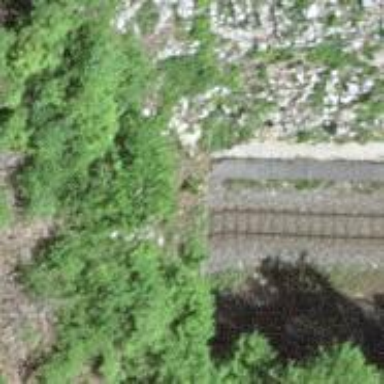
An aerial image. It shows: Narrow-gauge railway tunnel with electrified tracks using contact line.